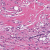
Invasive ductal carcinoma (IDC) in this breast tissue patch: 0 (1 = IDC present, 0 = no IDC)